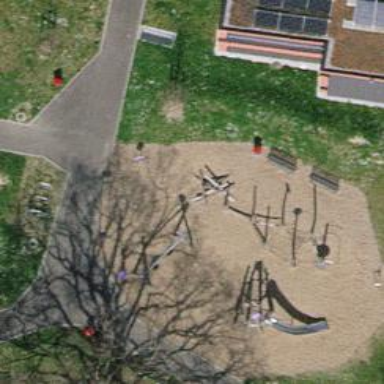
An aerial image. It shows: Playground area for leisure land.